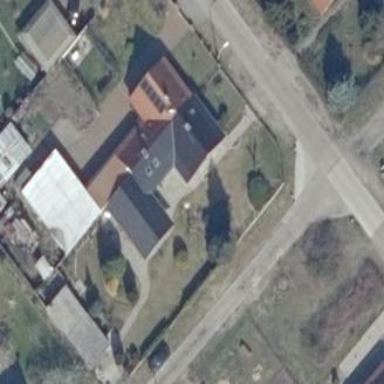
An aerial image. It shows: Semi-detached house.